Field crop: tomato
Growth stage: 2
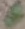
Species: solanum